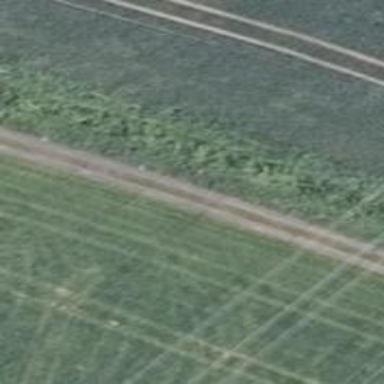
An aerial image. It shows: Track with grade 5 tracktype.